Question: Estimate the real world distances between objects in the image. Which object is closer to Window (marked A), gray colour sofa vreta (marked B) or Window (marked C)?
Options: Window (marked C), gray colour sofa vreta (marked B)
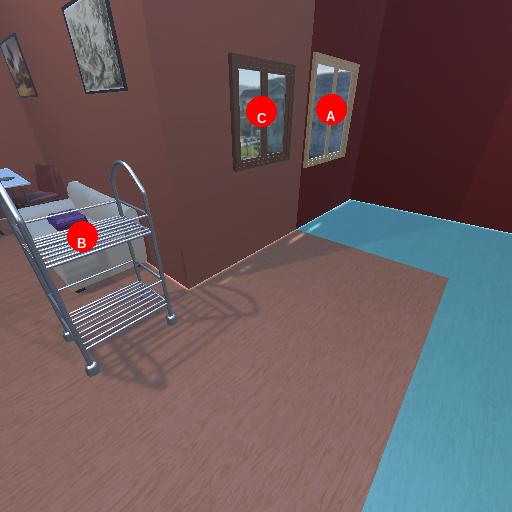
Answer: Window (marked C)